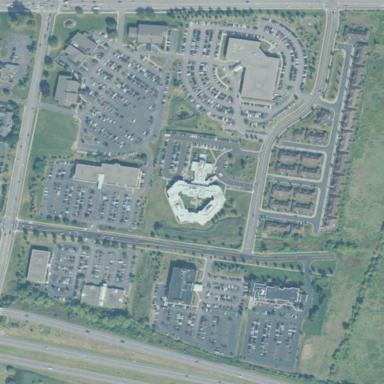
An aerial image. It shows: Healthcare facility identified as hospital.